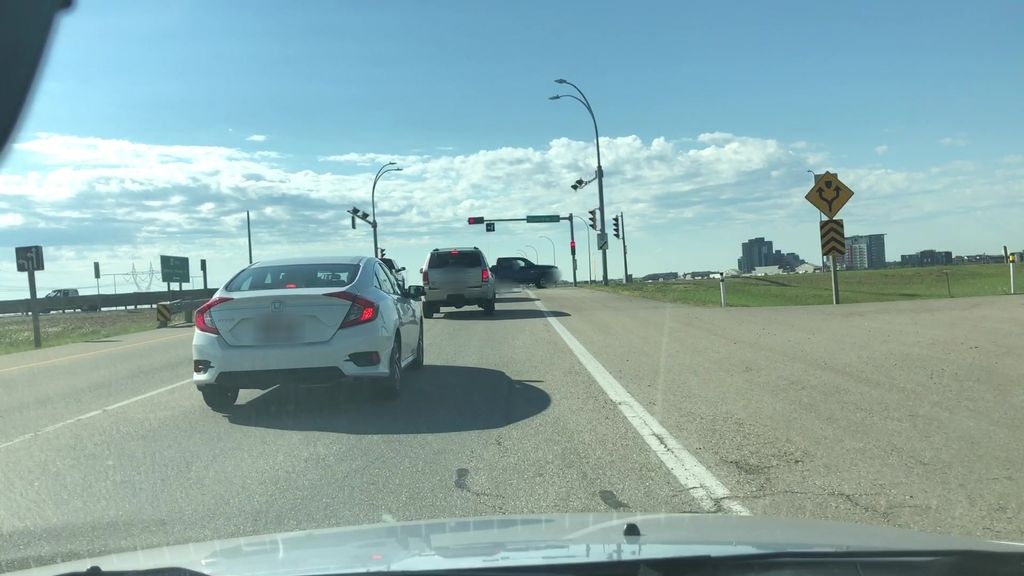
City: edmonton